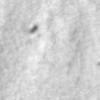
Label: no_change